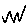
Label: zigzag